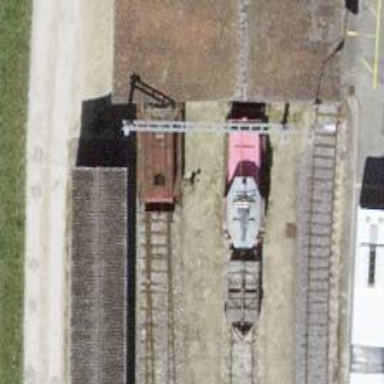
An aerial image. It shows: Siding railway track with electrified contact line.